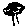
Label: tree